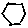
Label: hexagon